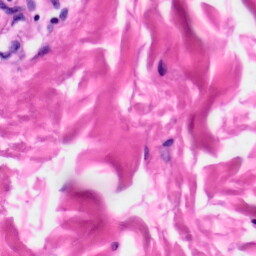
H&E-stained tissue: Skin